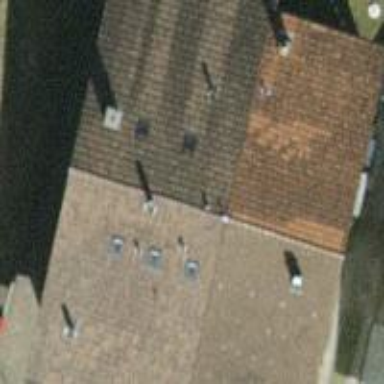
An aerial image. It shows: Terrace building.